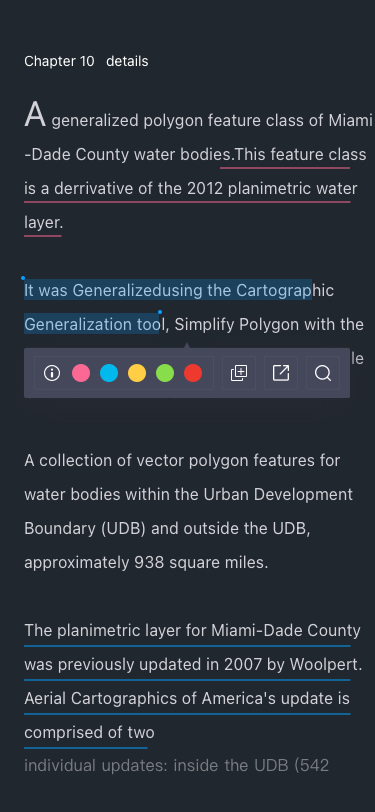
Text in this UI design:
Chapter 10   details
A generalized polygon feature class of Miami
-Dade County water bodies.This feature class
is a derrivative of the 2012 planimetric water
layer.

It was Generalizedusing the Cartographic
Generalization tool, Simplify Polygon with the
Bend Simplify option and a Minimal Allowable
Offset tolerance of 5 feet.

A collection of vector polygon features for
water bodies within the Urban Development
Boundary (UDB) and outside the UDB,
approximately 938 square miles.

The planimetric layer for Miami-Dade County
was previously updated in 2007 by Woolpert.
Aerial Cartographics of America's update is
comprised of two

individual updates: inside the UDB (542